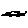
Label: car